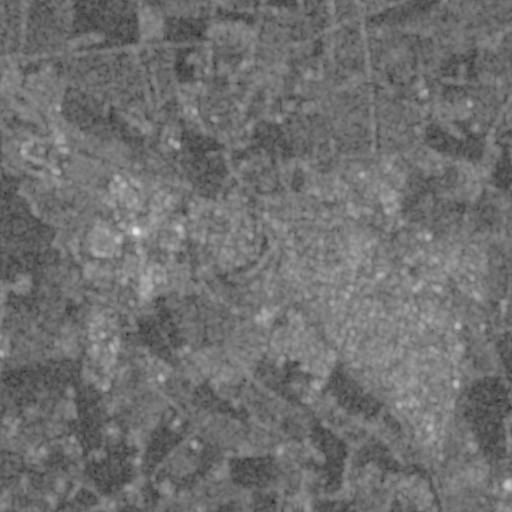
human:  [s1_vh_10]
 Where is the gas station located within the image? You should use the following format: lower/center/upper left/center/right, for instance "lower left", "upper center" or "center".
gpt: The gas station is located in the center right of the image.
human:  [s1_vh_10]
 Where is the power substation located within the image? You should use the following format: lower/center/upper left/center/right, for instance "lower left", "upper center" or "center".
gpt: The power substation is located in the lower center of the image.
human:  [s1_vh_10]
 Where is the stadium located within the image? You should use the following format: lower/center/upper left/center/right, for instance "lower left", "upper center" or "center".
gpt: The stadium is located in the upper center of the image.
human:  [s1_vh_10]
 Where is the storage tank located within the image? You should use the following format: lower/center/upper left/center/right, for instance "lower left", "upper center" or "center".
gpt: The storage tank is located in the upper left of the image.
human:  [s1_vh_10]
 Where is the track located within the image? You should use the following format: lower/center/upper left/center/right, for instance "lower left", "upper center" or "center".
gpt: The track is located in the upper right of the image.
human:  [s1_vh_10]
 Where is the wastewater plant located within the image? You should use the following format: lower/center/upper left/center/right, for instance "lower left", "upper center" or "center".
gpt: The wastewater plant is located in the center left of the image.
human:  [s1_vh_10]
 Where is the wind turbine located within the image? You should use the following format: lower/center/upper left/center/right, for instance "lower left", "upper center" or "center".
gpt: The wind turbine is located in the center left of the image.
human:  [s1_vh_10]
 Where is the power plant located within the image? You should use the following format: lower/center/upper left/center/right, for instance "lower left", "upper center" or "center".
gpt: There is no power plant in the image.

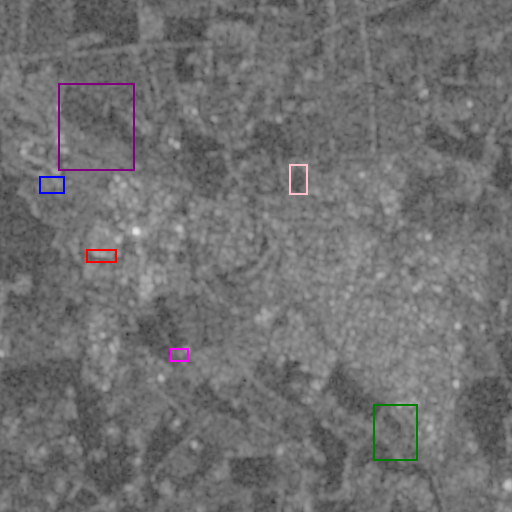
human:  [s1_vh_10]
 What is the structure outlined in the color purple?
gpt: The structure outlined in purple is a crop field.
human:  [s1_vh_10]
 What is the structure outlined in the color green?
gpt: The structure outlined in green is a park.
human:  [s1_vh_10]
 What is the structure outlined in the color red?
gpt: The structure outlined in red is a parking lot.
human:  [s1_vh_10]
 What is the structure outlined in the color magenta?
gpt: The structure outlined in magenta is a power substation.
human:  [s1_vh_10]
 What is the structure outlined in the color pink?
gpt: The structure outlined in pink is a stadium.
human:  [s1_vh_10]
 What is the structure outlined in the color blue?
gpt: The structure outlined in blue is a wastewater plant.
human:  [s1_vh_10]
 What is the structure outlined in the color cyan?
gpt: There is no cyan outline.